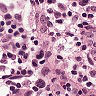
Metastatic tissue present: no